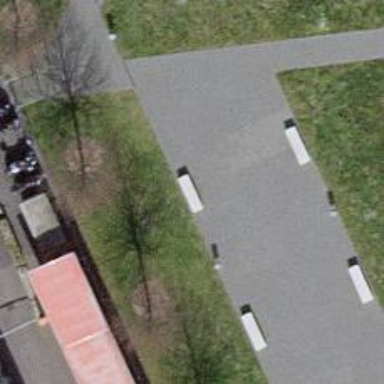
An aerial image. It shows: Concrete bench.